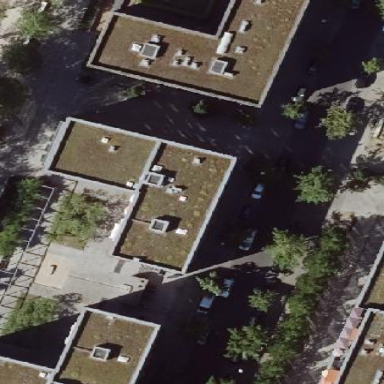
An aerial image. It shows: Building with apartments and flat roof.